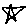
Label: star